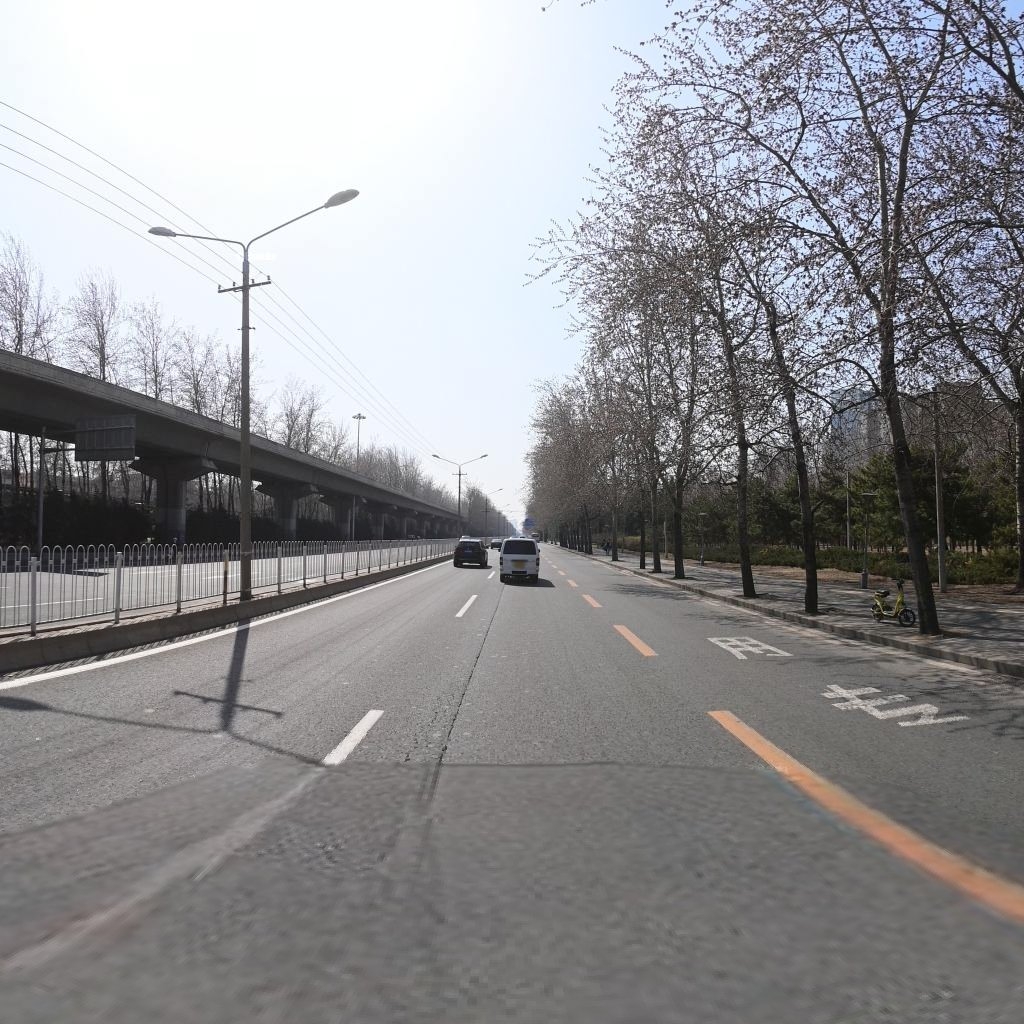
Region: Chaoyang
Road damage annotations: longitudinal crack